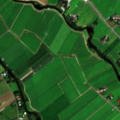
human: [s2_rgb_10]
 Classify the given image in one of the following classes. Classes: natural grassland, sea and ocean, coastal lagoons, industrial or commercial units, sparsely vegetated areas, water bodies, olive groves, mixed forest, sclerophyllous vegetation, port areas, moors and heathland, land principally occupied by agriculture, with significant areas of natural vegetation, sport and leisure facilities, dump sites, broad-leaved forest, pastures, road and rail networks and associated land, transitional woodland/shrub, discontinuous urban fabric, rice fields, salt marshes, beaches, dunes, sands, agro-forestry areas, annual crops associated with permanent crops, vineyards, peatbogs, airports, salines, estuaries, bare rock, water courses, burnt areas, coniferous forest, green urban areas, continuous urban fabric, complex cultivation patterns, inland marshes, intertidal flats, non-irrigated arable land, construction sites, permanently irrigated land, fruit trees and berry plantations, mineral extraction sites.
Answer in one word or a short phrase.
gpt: non-irrigated arable land, land principally occupied by agriculture, with significant areas of natural vegetation